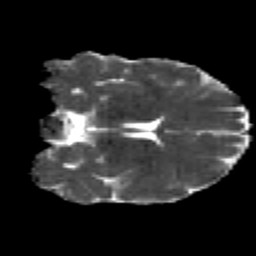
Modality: MD
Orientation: coronal
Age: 26
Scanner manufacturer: siemens
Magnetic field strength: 3 T
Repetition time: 2.2 s
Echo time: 0.084 s